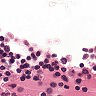
Metastatic tissue present: no